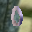
Label: 0